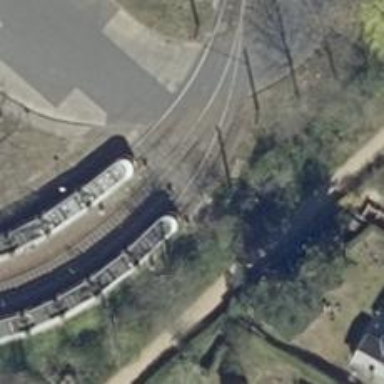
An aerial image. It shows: Tram crossing on the railway.